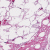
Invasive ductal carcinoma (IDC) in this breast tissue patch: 0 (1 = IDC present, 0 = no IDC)